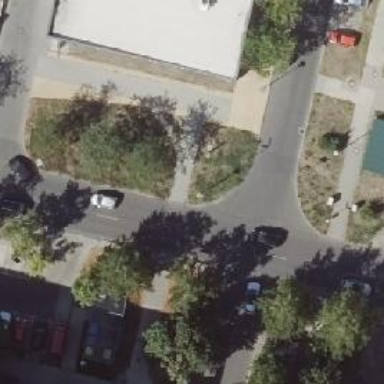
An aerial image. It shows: Tertiary road with asphalt surface. The road has separate sidewalk and lane markings.